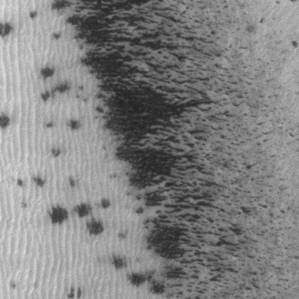
Label: frost